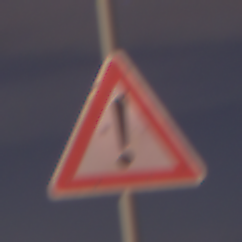
Verkehrszeichen: Gefahrenstelle
Umgebung: Outdoor, Suburban
Tageszeit: Night
Wetter: PartlyCloudy
Licht: Artificial
Jahreszeit: NotSpecified
Kontrast: HighContrast